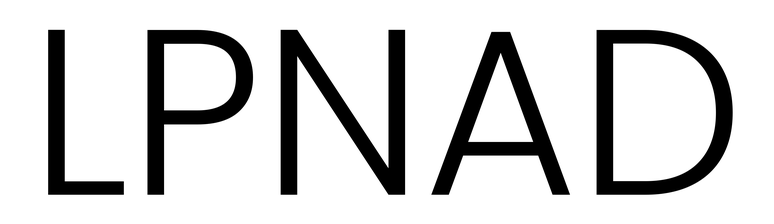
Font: Poppins-Light